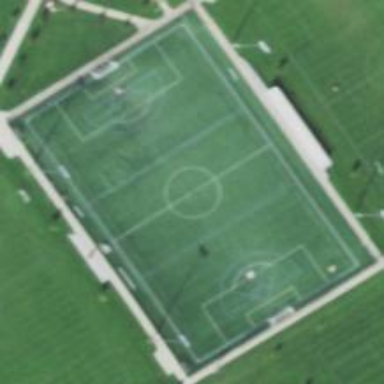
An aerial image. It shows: Soccer pitch with turf surface for leisure sports.